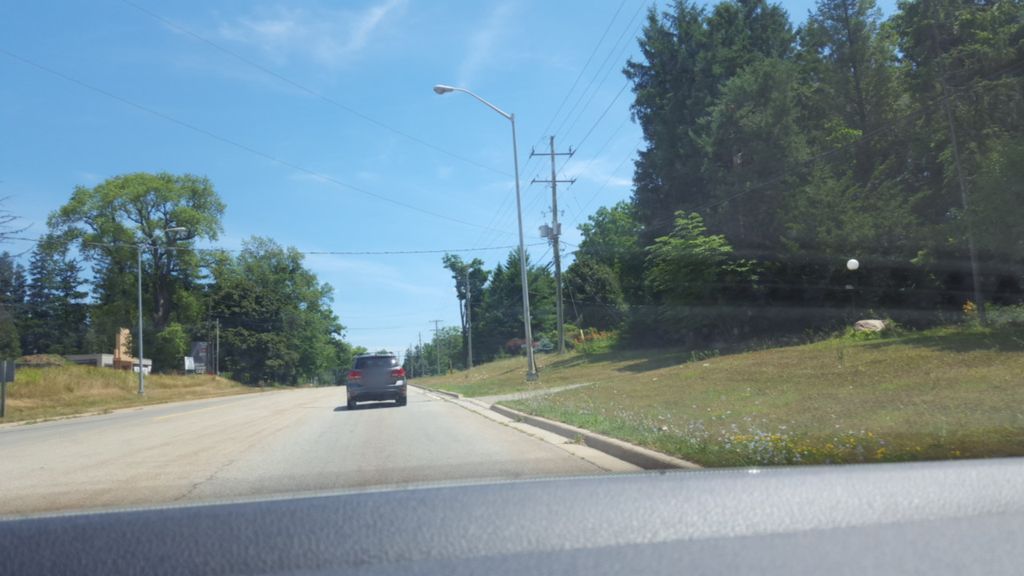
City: hamilton